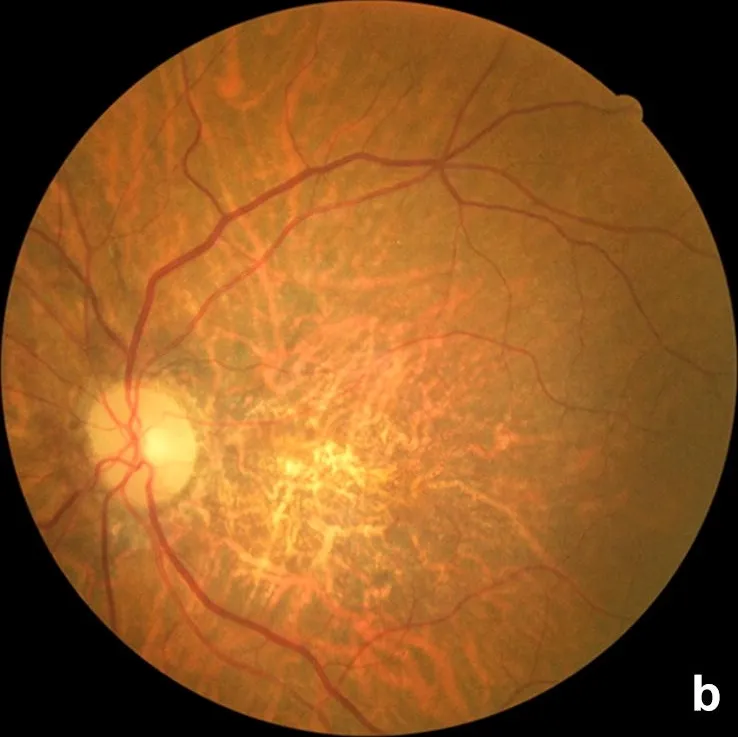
Color fundus photography.
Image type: ophthalmic_imaging (fundus_photograph)